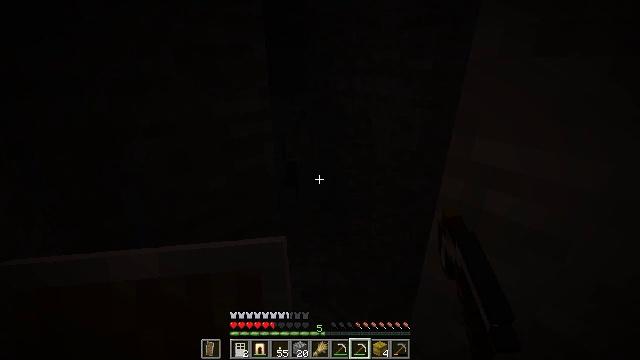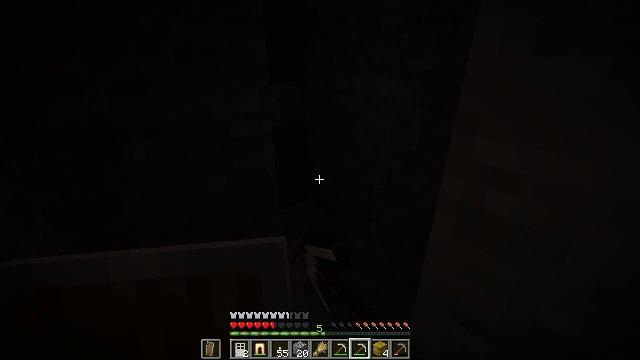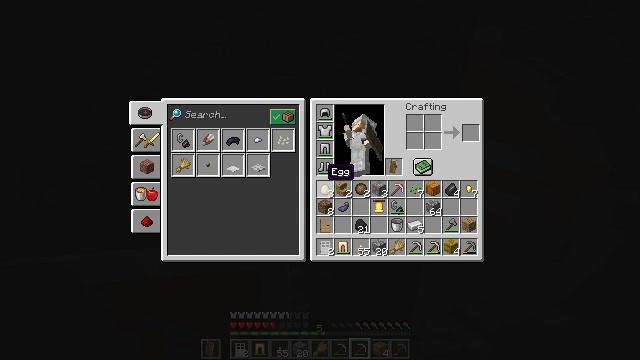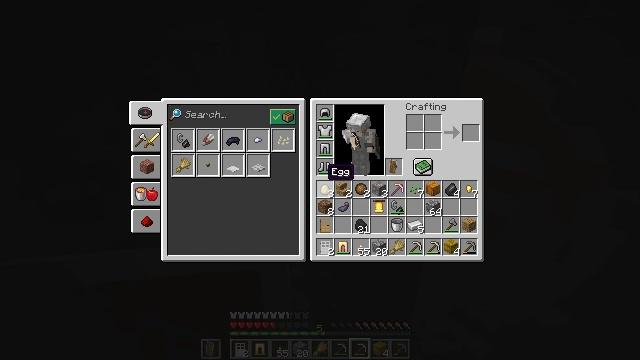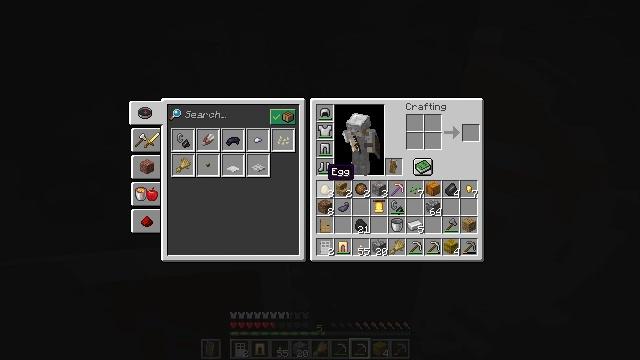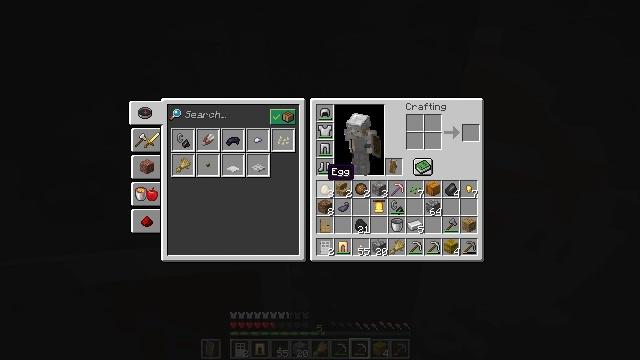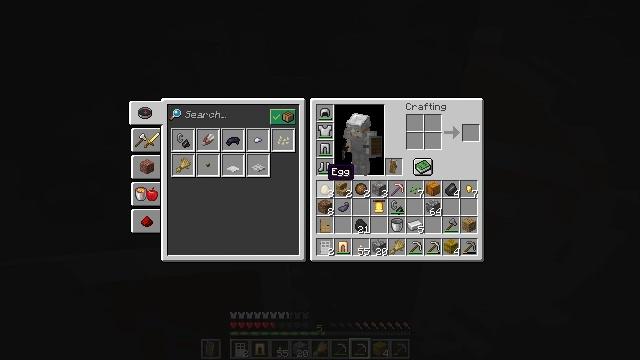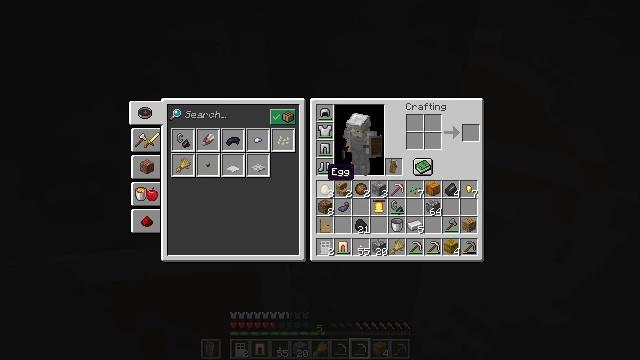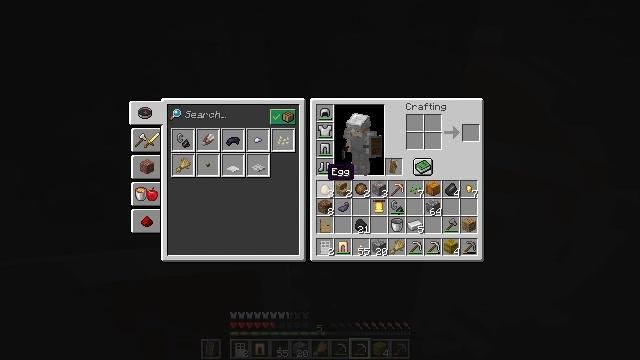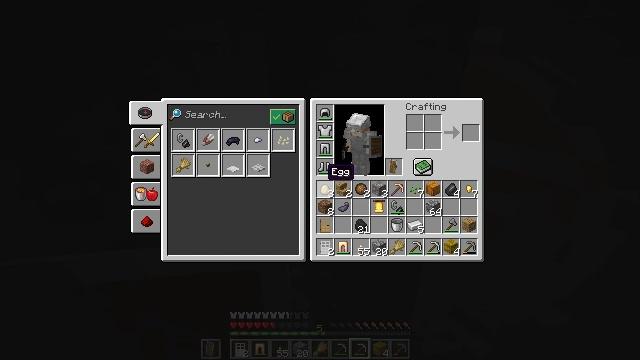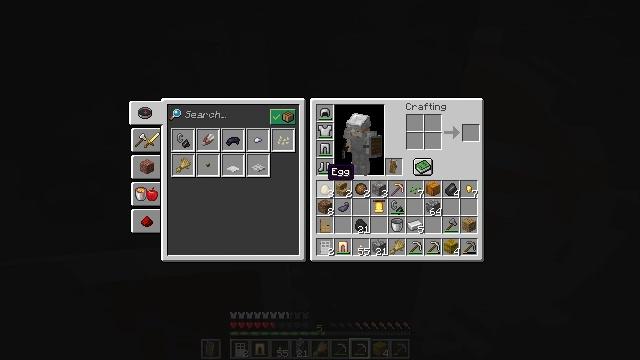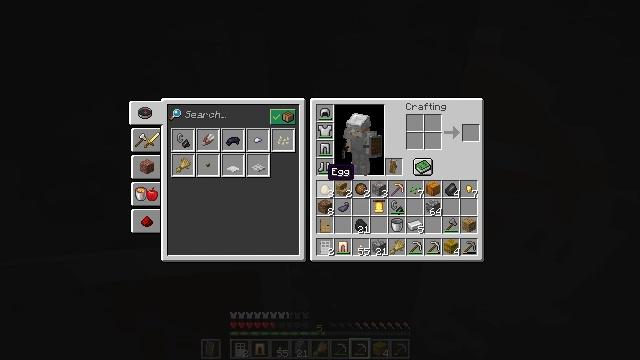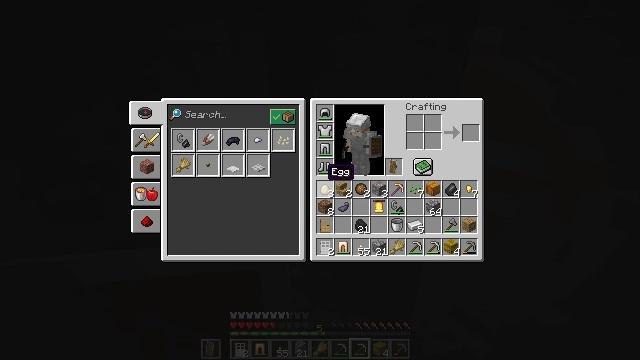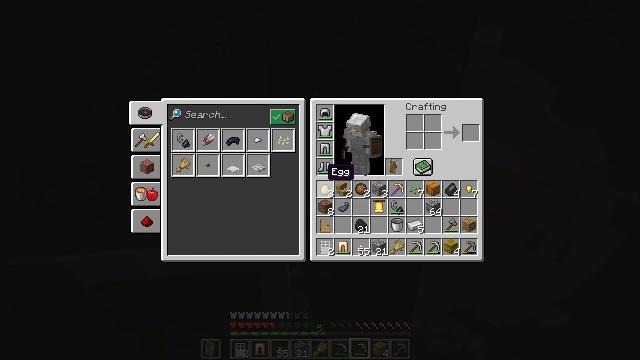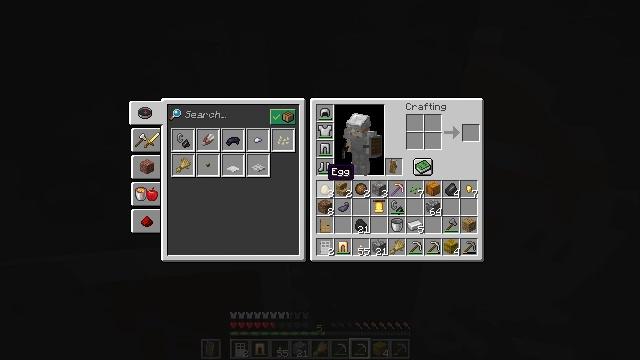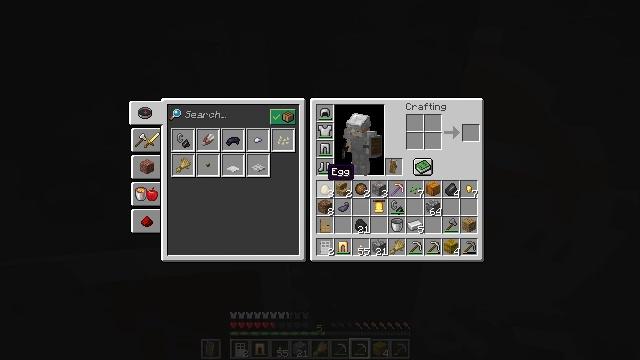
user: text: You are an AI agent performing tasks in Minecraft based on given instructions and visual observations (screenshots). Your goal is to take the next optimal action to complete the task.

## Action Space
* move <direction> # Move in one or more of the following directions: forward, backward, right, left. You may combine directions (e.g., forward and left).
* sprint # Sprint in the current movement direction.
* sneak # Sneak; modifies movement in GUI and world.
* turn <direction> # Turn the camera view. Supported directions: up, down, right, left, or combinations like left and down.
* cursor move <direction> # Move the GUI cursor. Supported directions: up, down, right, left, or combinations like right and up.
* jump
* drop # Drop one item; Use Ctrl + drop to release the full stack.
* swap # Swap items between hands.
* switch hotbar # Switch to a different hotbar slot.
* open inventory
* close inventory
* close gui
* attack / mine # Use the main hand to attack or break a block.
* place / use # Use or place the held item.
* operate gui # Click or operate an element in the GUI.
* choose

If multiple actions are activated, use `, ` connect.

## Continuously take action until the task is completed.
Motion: motion action
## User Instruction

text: Collect beetroots from the field.
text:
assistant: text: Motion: attack / mine
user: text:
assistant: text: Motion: attack / mine, open inventory
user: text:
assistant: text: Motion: open inventory
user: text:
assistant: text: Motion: open inventory
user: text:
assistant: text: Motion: open inventory
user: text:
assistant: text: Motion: open inventory
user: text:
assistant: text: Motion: open inventory
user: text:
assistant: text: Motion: open inventory
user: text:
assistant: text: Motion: open inventory
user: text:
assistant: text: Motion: open inventory
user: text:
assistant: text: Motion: open inventory
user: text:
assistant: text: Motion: open inventory
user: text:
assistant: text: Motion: open inventory
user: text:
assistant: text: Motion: open inventory
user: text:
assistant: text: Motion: no_op
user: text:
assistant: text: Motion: no_op
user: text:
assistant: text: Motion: no_op
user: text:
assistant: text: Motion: no_op
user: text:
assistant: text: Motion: move forward
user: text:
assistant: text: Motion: move forward
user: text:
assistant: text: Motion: move forward
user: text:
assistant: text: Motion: move forward
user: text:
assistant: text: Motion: no_op
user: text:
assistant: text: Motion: no_op
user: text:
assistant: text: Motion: no_op
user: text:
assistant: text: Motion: no_op
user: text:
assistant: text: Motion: close inventory
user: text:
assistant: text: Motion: close inventory
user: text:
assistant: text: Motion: close inventory
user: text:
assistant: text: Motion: close inventory